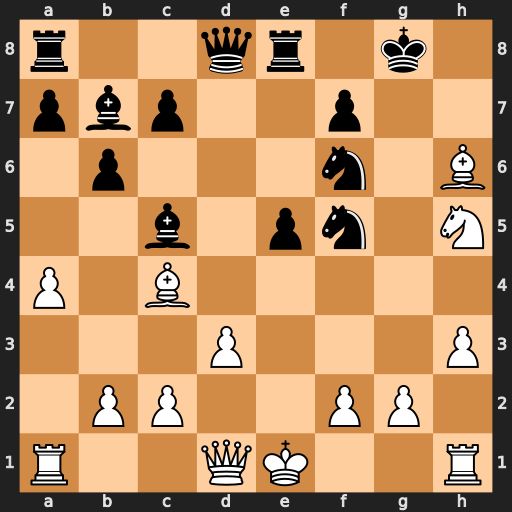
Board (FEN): r2qr1k1/pbp2p2/1p3n1B/2b1pn1N/P1B5/3P3P/1PP2PP1/R2QK2R
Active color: w
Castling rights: KQ
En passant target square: -
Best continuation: Bg5 Bxf2+ Kxf2 Ne4+ dxe4